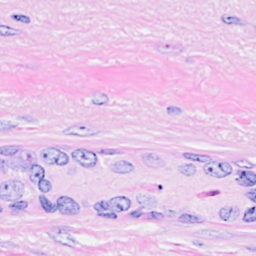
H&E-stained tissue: Breast